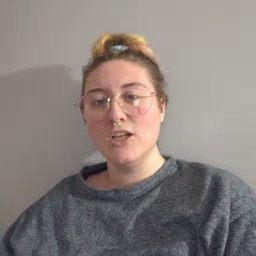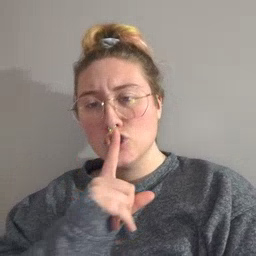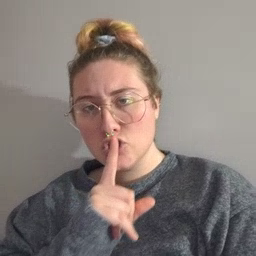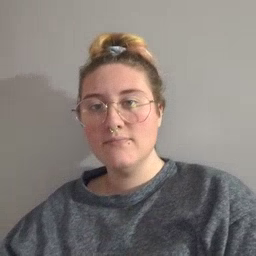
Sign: shhh